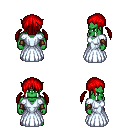
a pixel art fantasy rpg character, male body template, orc, green skin, underdress, metal pants, red twin-tailed hairstyle, cloth bracers, black slippers, four views (front, back, left, right), 2x2 character sprite sheet, small pixel art, hard edges, no anti-aliasing